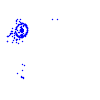
Particle: electron